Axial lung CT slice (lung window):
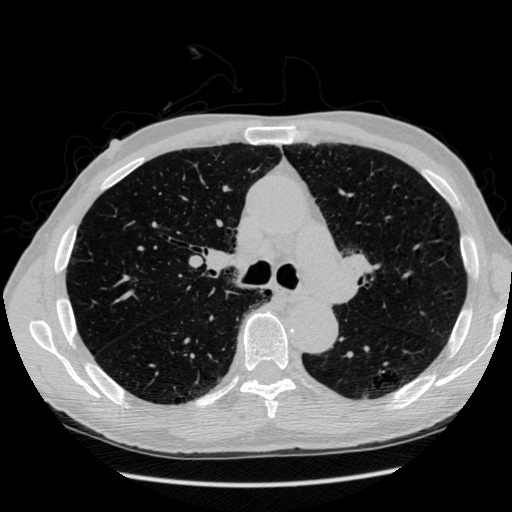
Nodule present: no